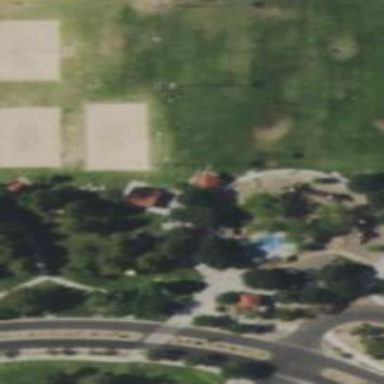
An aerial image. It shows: Water park.